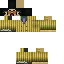
A male human skin with medium skin, wearing brown long hair dressed in a gold hoodie and brown pants, featuring a closed mouth.